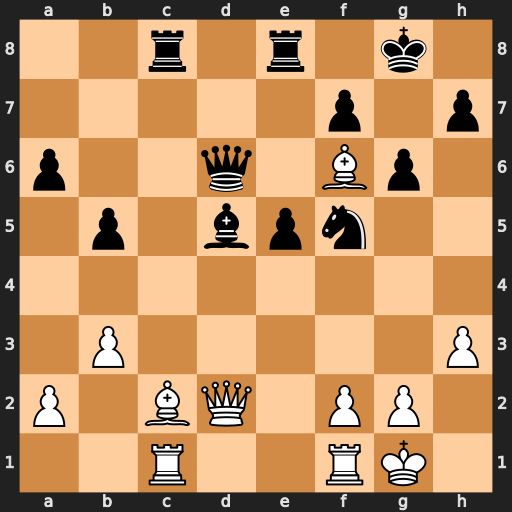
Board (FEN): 2r1r1k1/5p1p/p2q1Bp1/1p1bpn2/8/1P5P/P1BQ1PP1/2R2RK1
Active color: w
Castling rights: -
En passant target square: -
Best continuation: Bxf5 Rxc1 Rxc1 Qxf6 Bd7 Rd8 Qxd5